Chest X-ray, PA view. Patient: 63 years old, sex M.
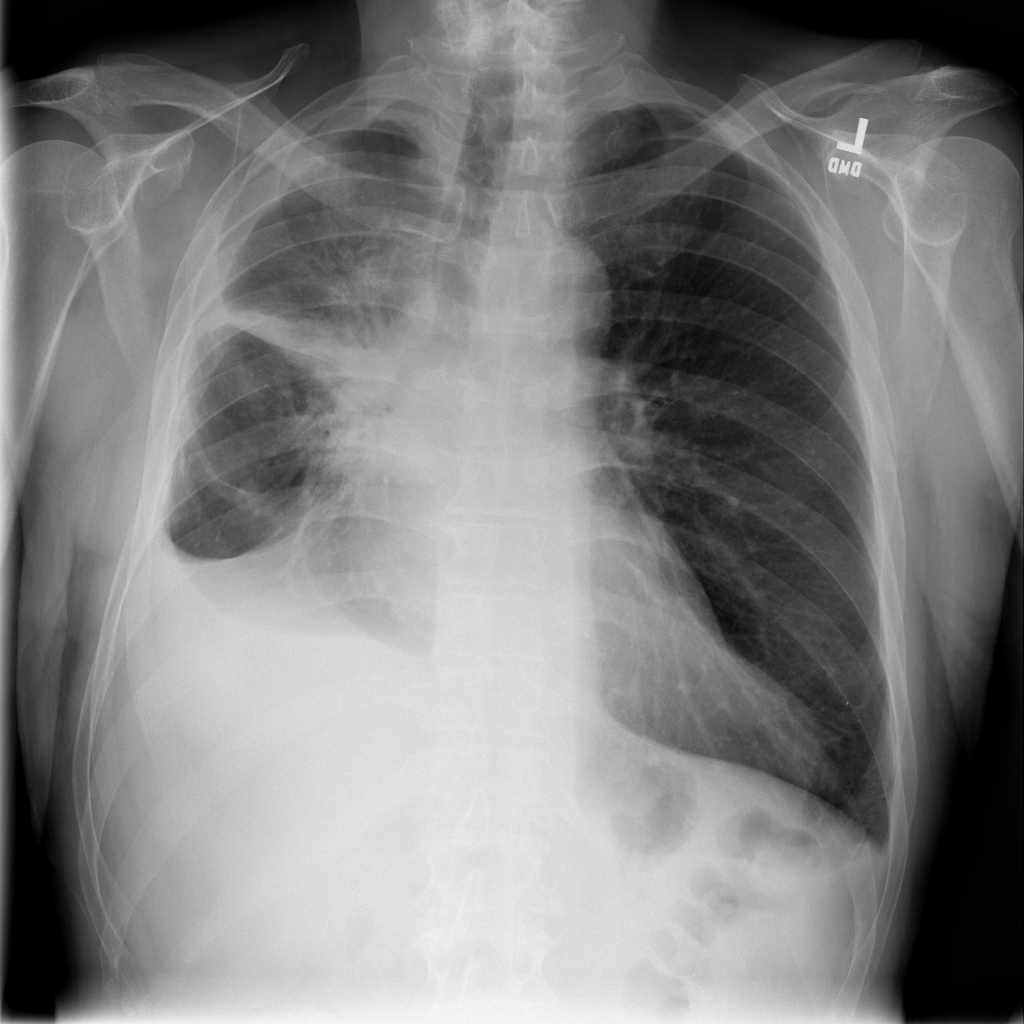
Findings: No Finding